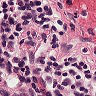
Metastatic tissue present: no